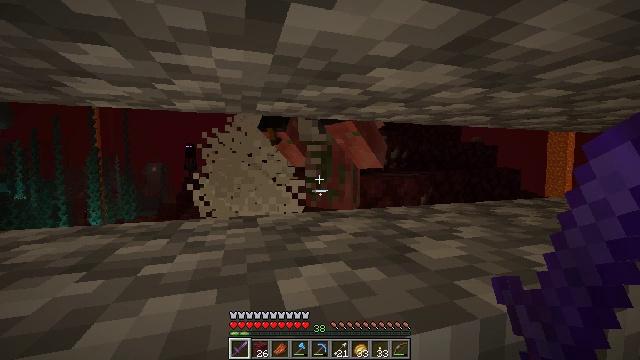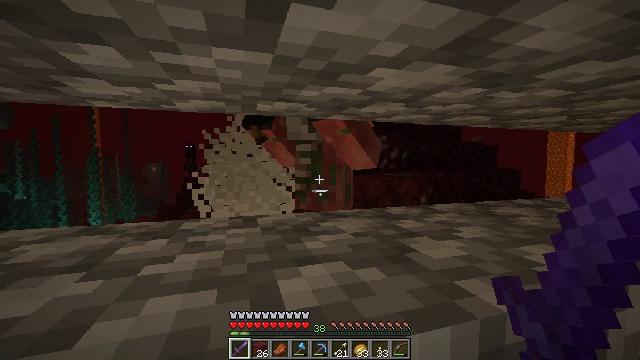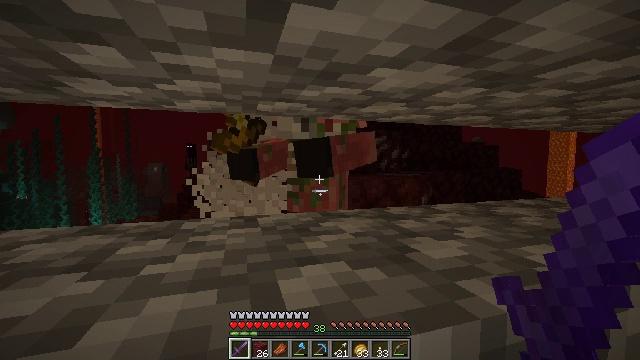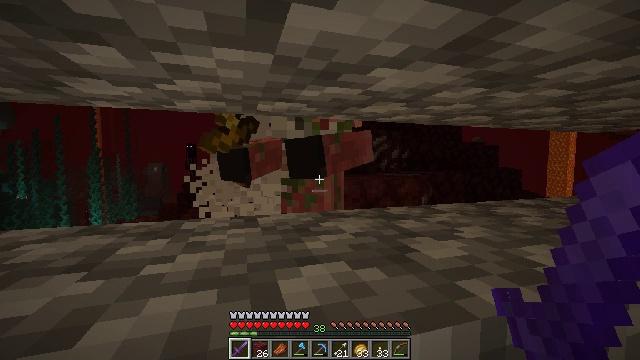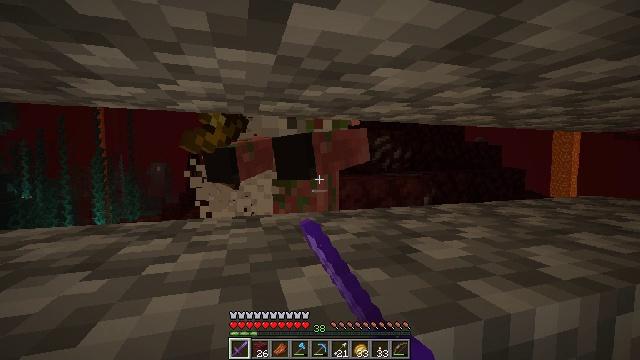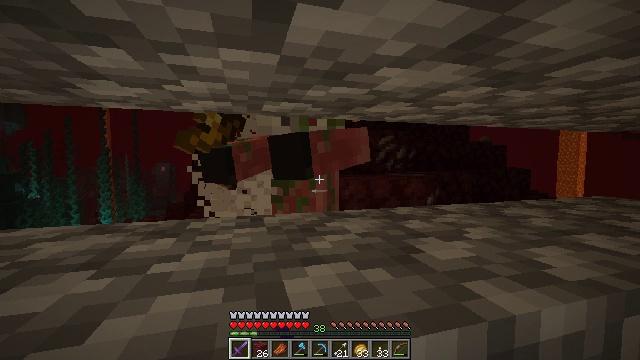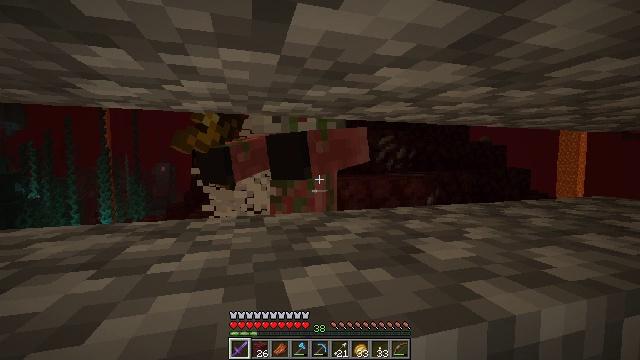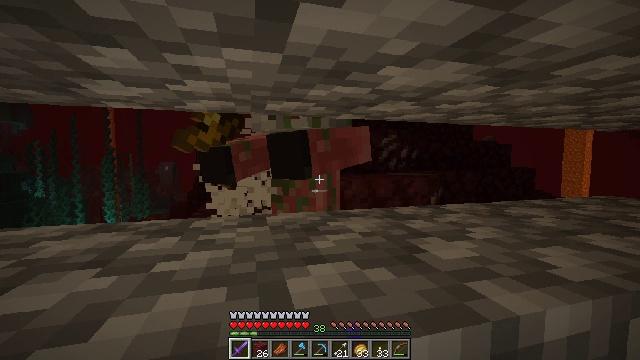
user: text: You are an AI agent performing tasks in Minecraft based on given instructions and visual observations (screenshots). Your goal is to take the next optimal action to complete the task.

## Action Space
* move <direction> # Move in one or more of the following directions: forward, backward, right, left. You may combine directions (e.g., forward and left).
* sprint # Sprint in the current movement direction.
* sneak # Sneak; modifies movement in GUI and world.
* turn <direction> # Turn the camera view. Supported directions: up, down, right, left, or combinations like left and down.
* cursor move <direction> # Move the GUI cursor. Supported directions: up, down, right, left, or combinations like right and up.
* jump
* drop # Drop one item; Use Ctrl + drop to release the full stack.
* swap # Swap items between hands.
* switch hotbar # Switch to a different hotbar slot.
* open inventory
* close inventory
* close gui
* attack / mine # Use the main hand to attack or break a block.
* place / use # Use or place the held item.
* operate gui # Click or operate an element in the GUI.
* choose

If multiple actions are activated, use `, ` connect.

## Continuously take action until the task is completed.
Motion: motion action
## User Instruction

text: Combat the zombified piglin.
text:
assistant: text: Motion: no_op
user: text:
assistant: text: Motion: no_op
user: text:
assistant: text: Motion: attack / mine
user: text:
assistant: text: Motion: attack / mine
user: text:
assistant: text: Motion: attack / mine
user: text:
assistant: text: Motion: no_op
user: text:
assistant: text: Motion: no_op
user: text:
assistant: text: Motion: no_op